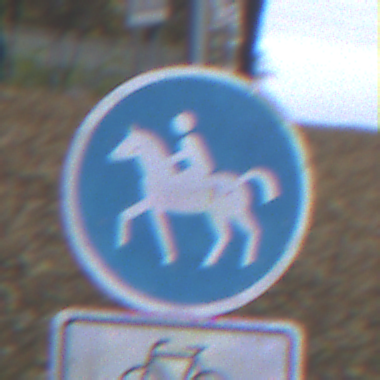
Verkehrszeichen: Reitweg
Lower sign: EinspurigeFahrzeugeFrei5
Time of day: MorningAfternoon
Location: Outdoor (Urban)
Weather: Overcast
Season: NotSpecified
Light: Natural